Question: Hi I've pseudoinfinite 'ViewPager' with 'FragmentStatePagerAdapter'. I dynamically add 'CalendarFragment's into it. I have member variable 'mUpdatedShiftsCont' what is connect point to another inner fragment:
'''
@Override
public View onCreateView(LayoutInflater inflater, ViewGroup container, Bundle bundle) {
ViewGroup rootView = (ViewGroup) inflater.inflate(R.layout.calendar_fragment, container, false);
mCalendarView = (GridView) rootView.findViewById(R.id.calendar);
mUpdatedShiftsCont = (FrameLayout) rootView.findViewById(R.id.calendar_updated_shifts_container);
return rootView;
}
'''
'''
<LinearLayout xmlns:android="http://schemas.android.com/apk/res/android"
xmlns:tools="http://schemas.android.com/tools"
android:layout_width="fill_parent"
android:layout_height="fill_parent"
android:id="@+id/calendar_fragment_id"
android:orientation="vertical" >
...
<FrameLayout
android:paddingTop="30dp"
android:layout_width="fill_parent"
android:layout_height="fill_parent"
android:id="@+id/calendar_updated_shifts_container" />
</LinearLayout>
'''
When I try add inner fragment to connect point,
'''
getFragmentManager().beginTransaction()
.add(mUpdatedShiftsCont.getId(), fragment).commit();
'''
all nested fragments are placed in one parent fragment in 'ViewPager':

Does anyone have idea how to solve this? Thanks in advance.
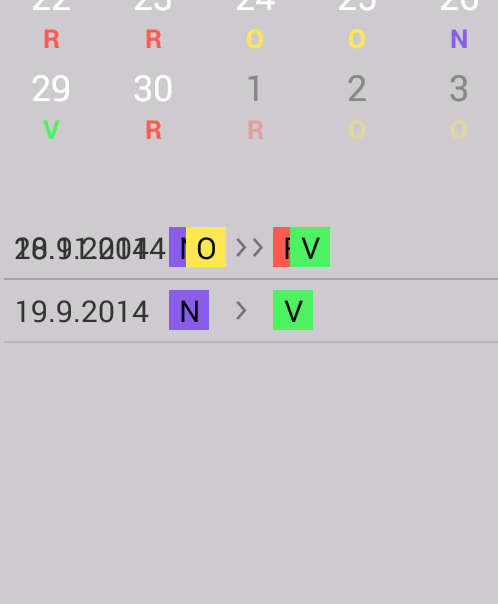
Answer: I have finally found where is problem. When I was adding inner fragment to fragment in 'ViewPager', I used method 'mUpdatedShiftsCont.getId()' to get container ID. When I try to print containers' IDs in all 'ViewPager''s fragments I get this result:
'''
Log.d("CF", "ID: " + String.valueOf(mUpdatedShiftsCont.getId()));
09-27 23:14:05.154 8388-8388/cz.skywall.sichtovnik_v2 D/CF: ID: <PHONE>
09-27 23:14:05.170 8388-8388/cz.skywall.sichtovnik_v2 D/CF: ID: <PHONE>
09-27 23:14:05.193 8388-8388/cz.skywall.sichtovnik_v2 D/CF: ID: <PHONE>
09-27 23:14:05.225 8388-8388/cz.skywall.sichtovnik_v2 D/CF: ID: <PHONE>
09-27 23:14:05.256 8388-8388/cz.skywall.sichtovnik_v2 D/CF: ID: <PHONE>
'''
So different containers (because different fragments) have same ID.
'''
mUpdatedShiftsCont.setId(1000 + mCurrentMonth + mCurrentYear);
getFragmentManager().beginTransaction()
.add(1000 + mCurrentMonth + mCurrentYear, fragment).commit();
'''
I have set new IDs based od fragment's content. They are now unique (probably) and It works as I want to.